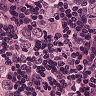
Metastatic tissue present: yes